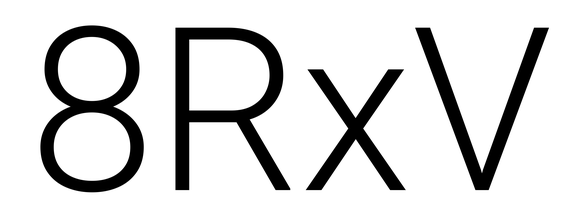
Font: Roboto_Light